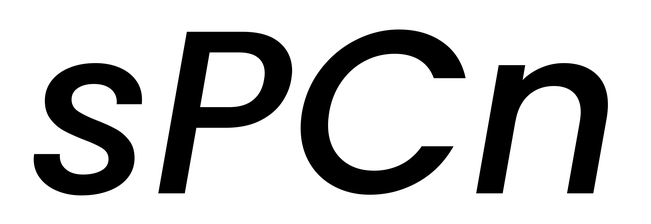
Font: Poppins-MediumItalic